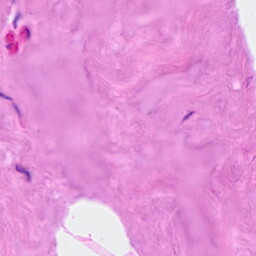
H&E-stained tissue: Breast